Question: In my app, i have a gallery of imageView, how can i add a shadow effect for each item, thanks in advance,
example
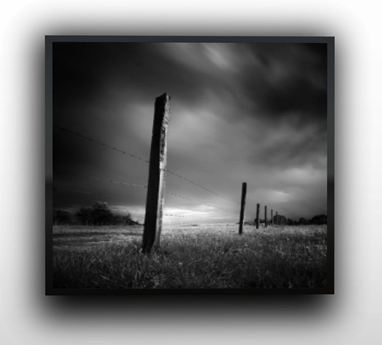
Answer: You need to create a background image and play around with 9-patch.
the background will contain the shadows. If you need more info about the 9-patch :
<URL>